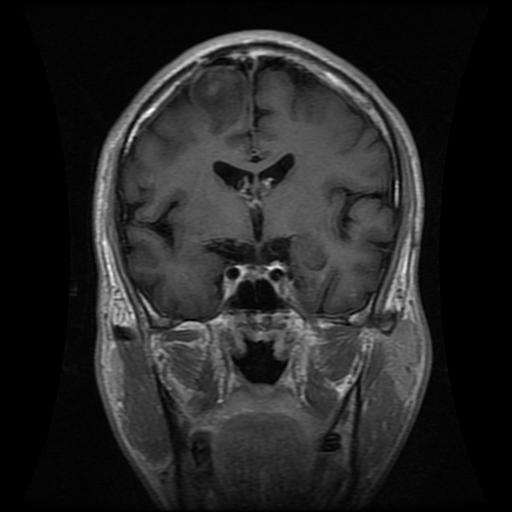
Label: glioma